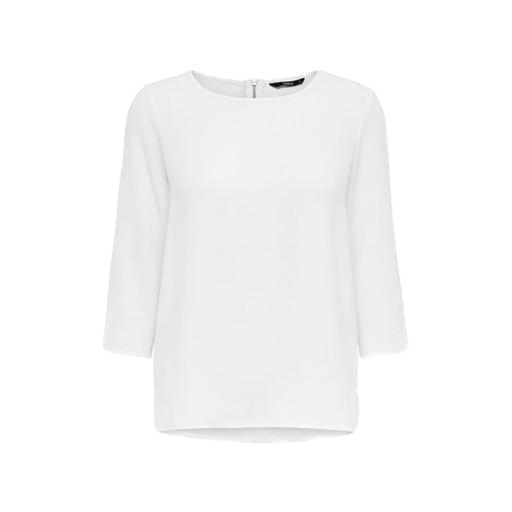
white three-quarter-sleeve top only macy, white three-quarter-sleeve scoop-neck t-shirt only macy, white textured blouse, white background